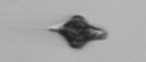
Label: Euglena